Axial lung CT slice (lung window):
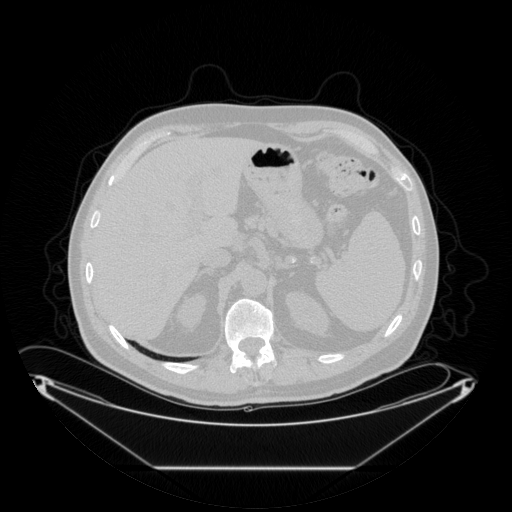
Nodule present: no